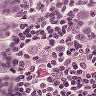
Metastatic tissue present: yes